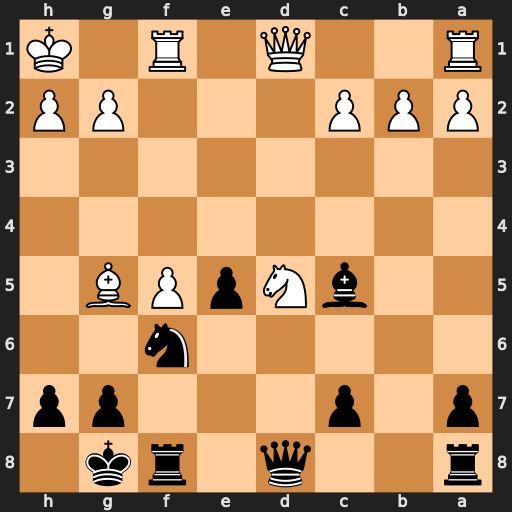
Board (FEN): r2q1rk1/p1p3pp/5n2/2bNpPB1/8/8/PPP3PP/R2Q1R1K
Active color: b
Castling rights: -
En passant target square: -
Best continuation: Qxd5 Qxd5+ Nxd5